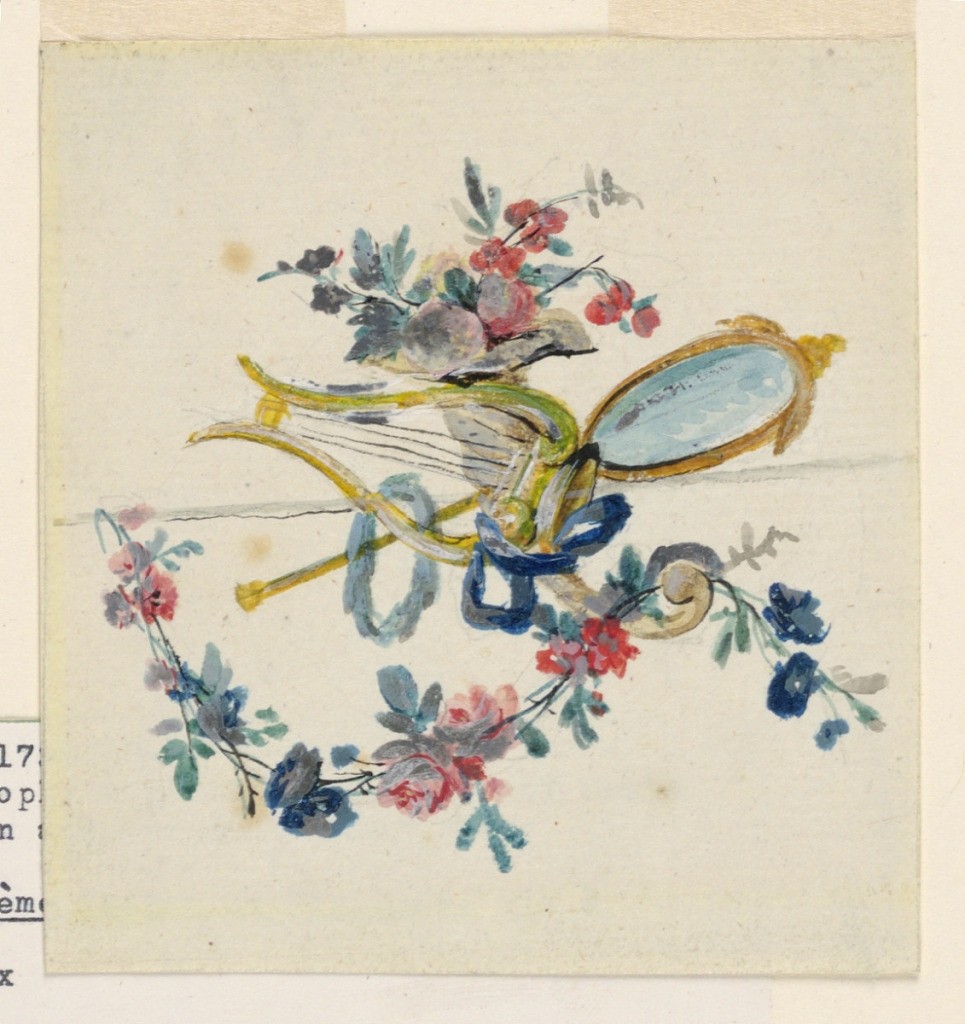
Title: Trophy
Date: ca. 1780
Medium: Pen and ink, brush and watercolor, black chalk on paper
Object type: Drawing
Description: A lyre and mirror intertwined with floral wreaths.